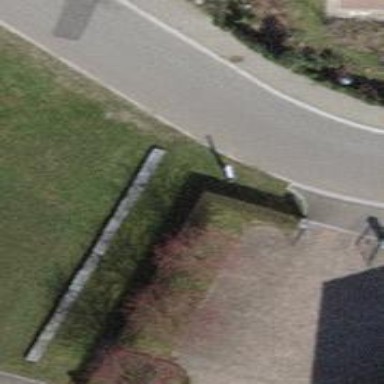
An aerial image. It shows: Hedge acting as barrier.